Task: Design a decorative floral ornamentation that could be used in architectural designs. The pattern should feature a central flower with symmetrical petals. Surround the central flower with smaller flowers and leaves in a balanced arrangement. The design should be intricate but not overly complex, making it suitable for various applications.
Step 542:
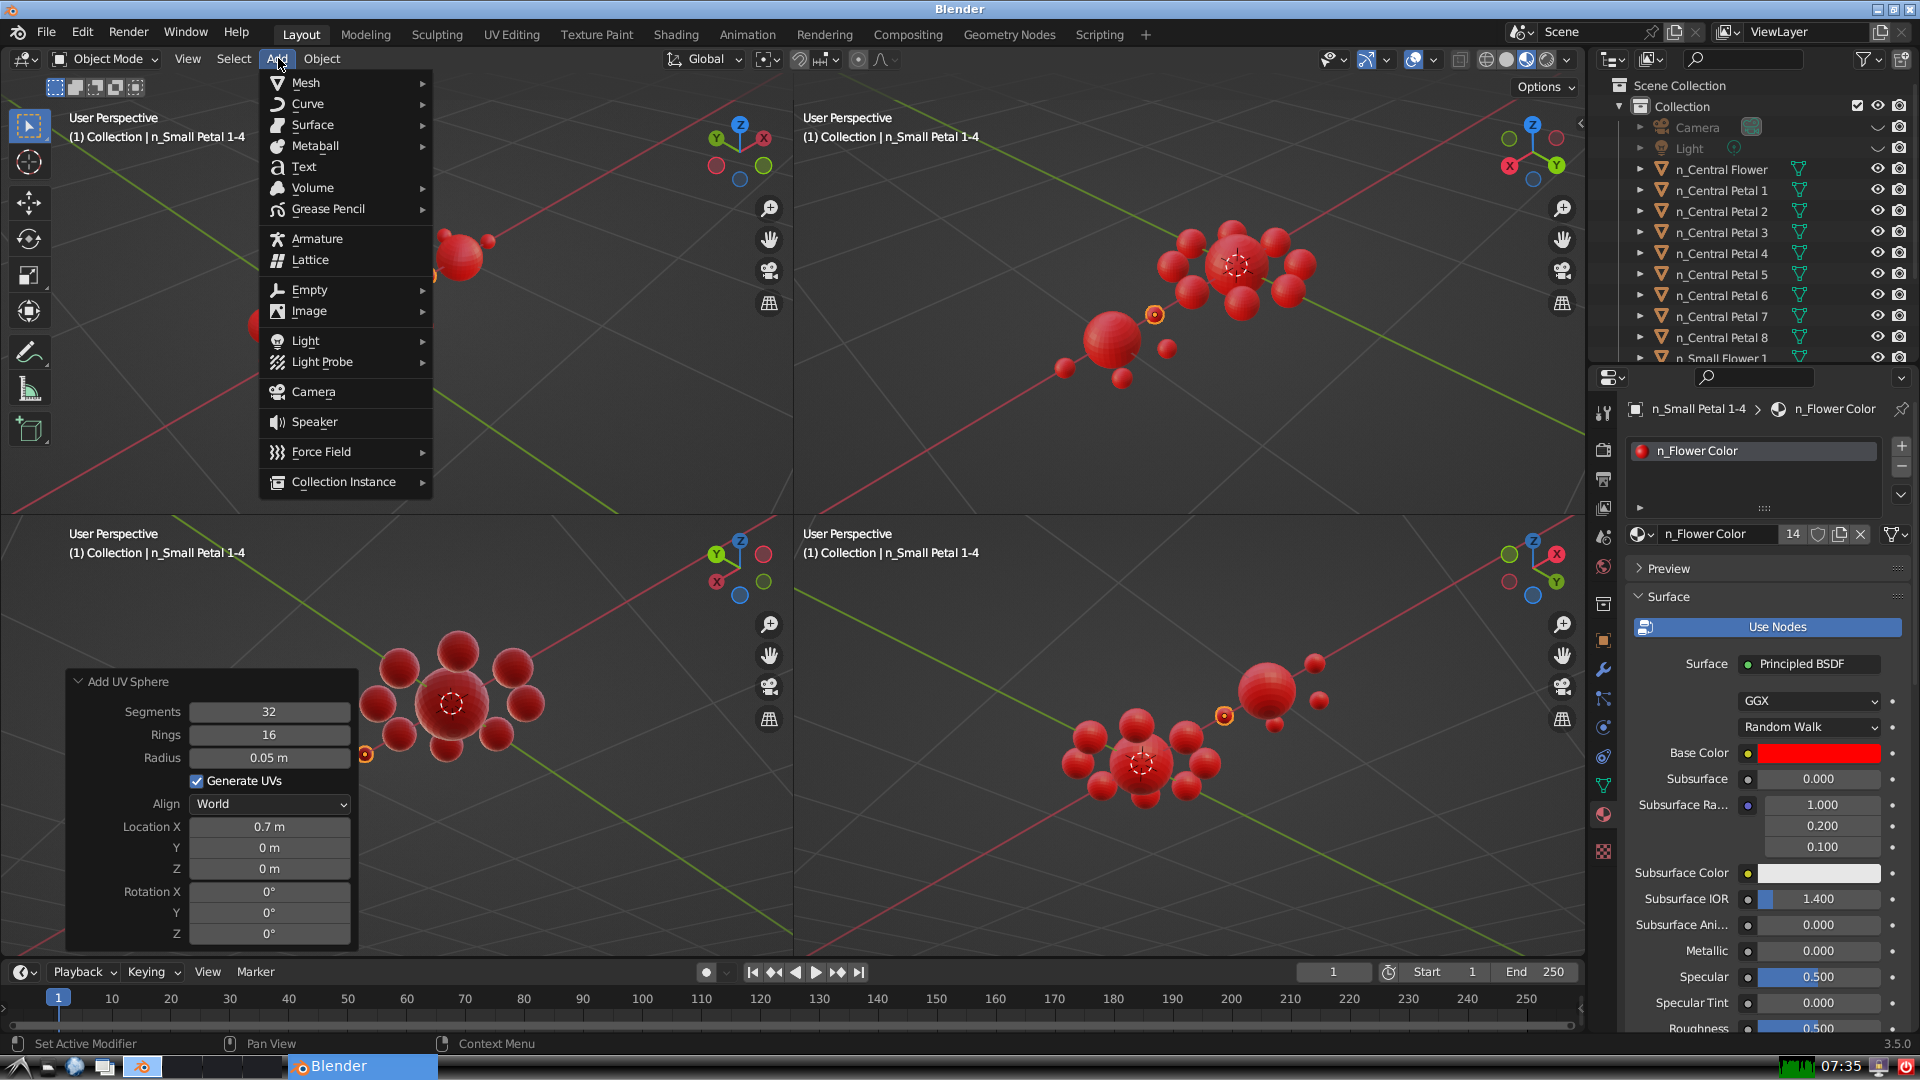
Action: {"mouse_move": [304, 82]}